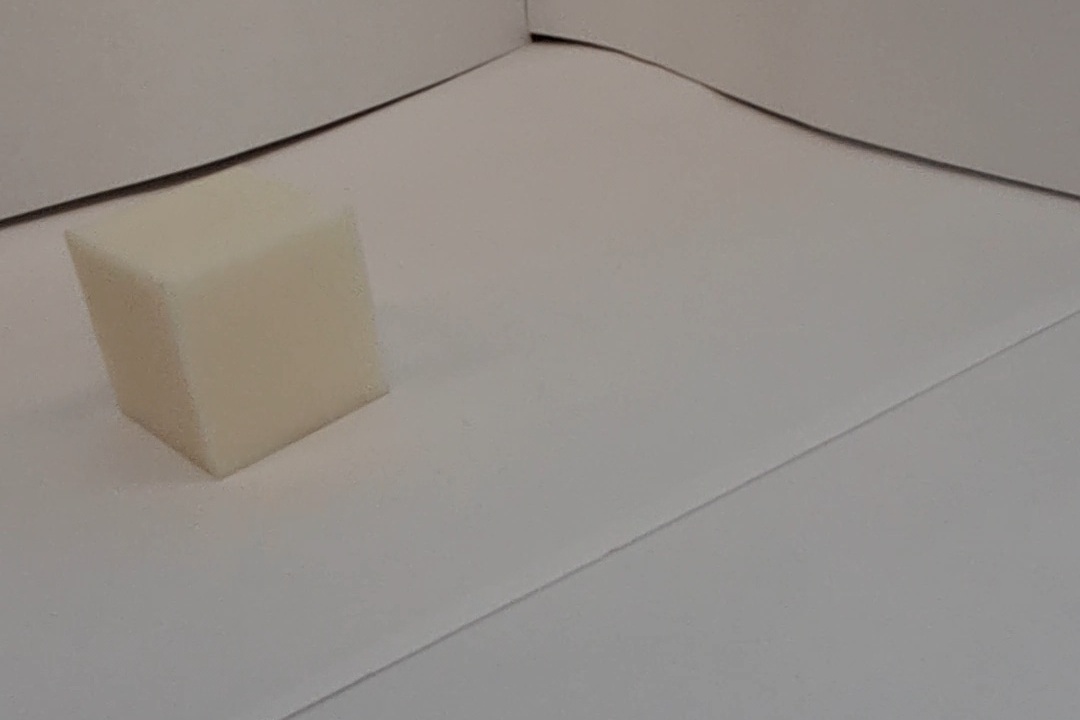
Label: Cuboid